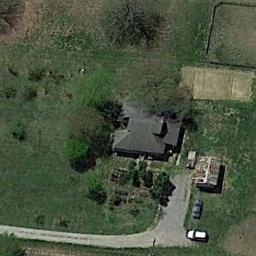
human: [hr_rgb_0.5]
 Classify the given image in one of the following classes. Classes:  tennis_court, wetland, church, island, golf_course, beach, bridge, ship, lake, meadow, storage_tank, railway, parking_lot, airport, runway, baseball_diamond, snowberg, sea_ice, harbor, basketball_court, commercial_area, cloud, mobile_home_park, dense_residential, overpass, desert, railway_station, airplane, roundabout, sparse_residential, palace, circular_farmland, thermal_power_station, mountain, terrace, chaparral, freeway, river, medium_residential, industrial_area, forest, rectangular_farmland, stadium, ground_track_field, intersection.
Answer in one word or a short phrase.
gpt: sparse_residential